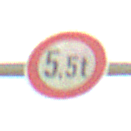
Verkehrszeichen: TatsaechlicheMasse
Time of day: Midday
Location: Outdoor (RoadRail)
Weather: PartlyCloudy
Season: NotSpecified
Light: Natural